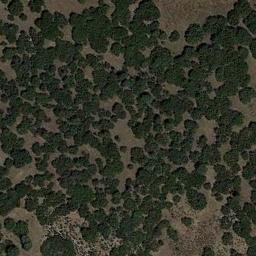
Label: chaparral